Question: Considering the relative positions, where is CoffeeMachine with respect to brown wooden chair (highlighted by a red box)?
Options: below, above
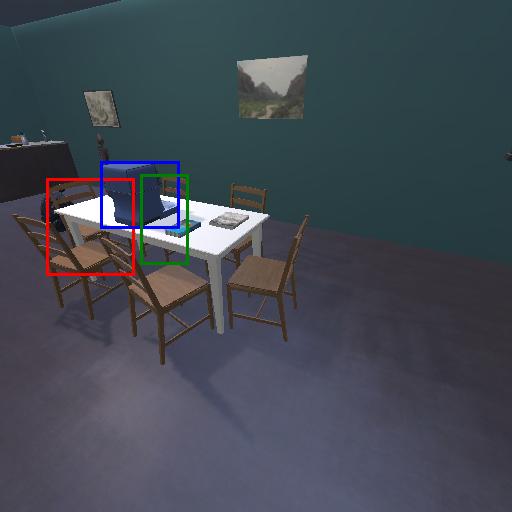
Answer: below